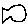
Label: fish